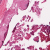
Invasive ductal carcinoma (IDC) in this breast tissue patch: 0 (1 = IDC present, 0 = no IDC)